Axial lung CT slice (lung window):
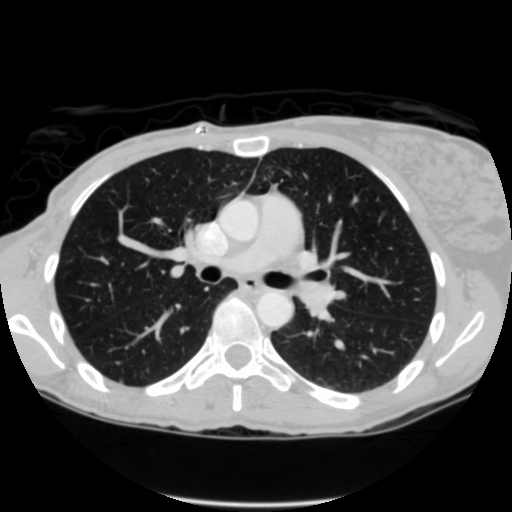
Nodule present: no